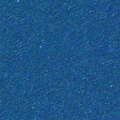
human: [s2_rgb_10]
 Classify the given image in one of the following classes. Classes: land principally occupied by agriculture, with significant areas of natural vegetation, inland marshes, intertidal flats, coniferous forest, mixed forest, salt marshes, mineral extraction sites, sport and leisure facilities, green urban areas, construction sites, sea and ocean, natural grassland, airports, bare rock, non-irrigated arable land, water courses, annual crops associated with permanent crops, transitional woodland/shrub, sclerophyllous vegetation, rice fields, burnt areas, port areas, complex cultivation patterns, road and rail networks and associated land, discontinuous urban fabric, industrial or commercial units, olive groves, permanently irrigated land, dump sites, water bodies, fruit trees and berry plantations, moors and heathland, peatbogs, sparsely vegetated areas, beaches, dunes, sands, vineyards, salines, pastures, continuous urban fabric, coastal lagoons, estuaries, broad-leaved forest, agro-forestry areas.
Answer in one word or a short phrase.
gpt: sea and ocean